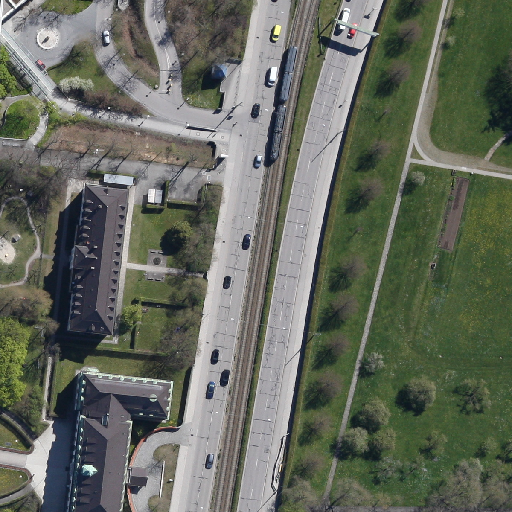
Referring expression: road